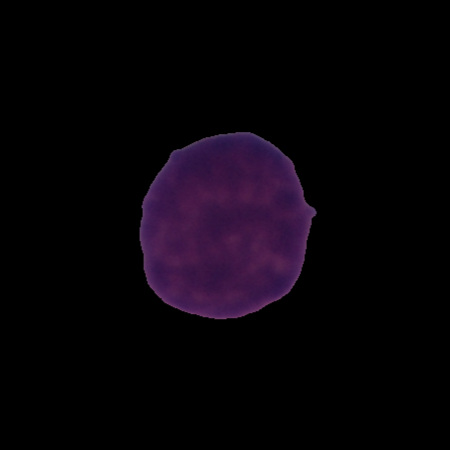
Label: healthy